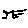
Label: cat